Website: bh-photo
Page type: cart
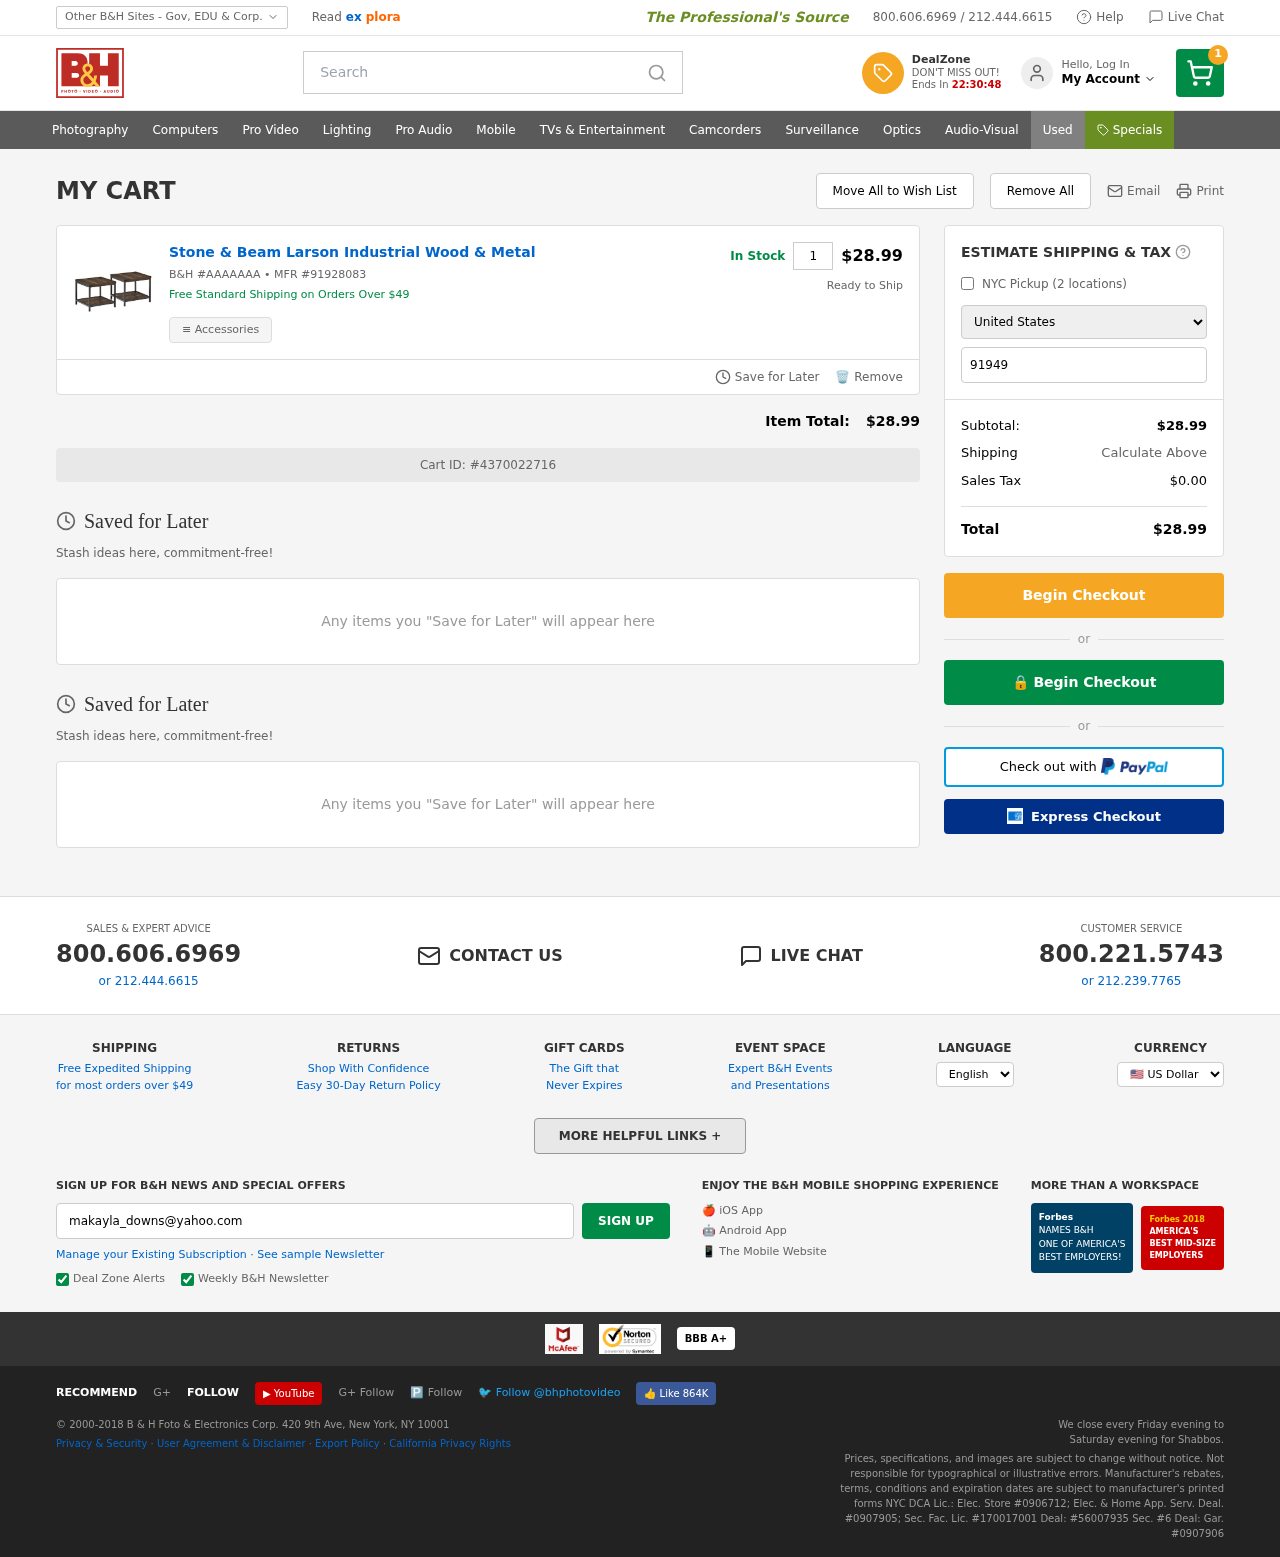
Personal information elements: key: PII_COUNTRY
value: United States
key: PII_EMAIL
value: makayla_downs@yahoo.com
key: PII_POSTCODE
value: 91949
Product elements: key: PRODUCT1_NAME
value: Stone & Beam Larson Industrial Wood & Metal
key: PRODUCT1_QUANTITY
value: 1
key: PRODUCT1_SKU
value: AAAAAAA
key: PRODUCT1_MFR
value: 91928083
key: PRODUCT1_SUBTOTAL
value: $28.99
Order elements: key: ORDER_NUM_ITEMS
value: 1
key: ORDER_SUBTOTAL
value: $28.99
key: ORDER_ID
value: #4370022716
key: ORDER_TAX
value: $0.00
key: ORDER_TOTAL
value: $28.99
Search elements: key: HEADER_SEARCH
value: Search